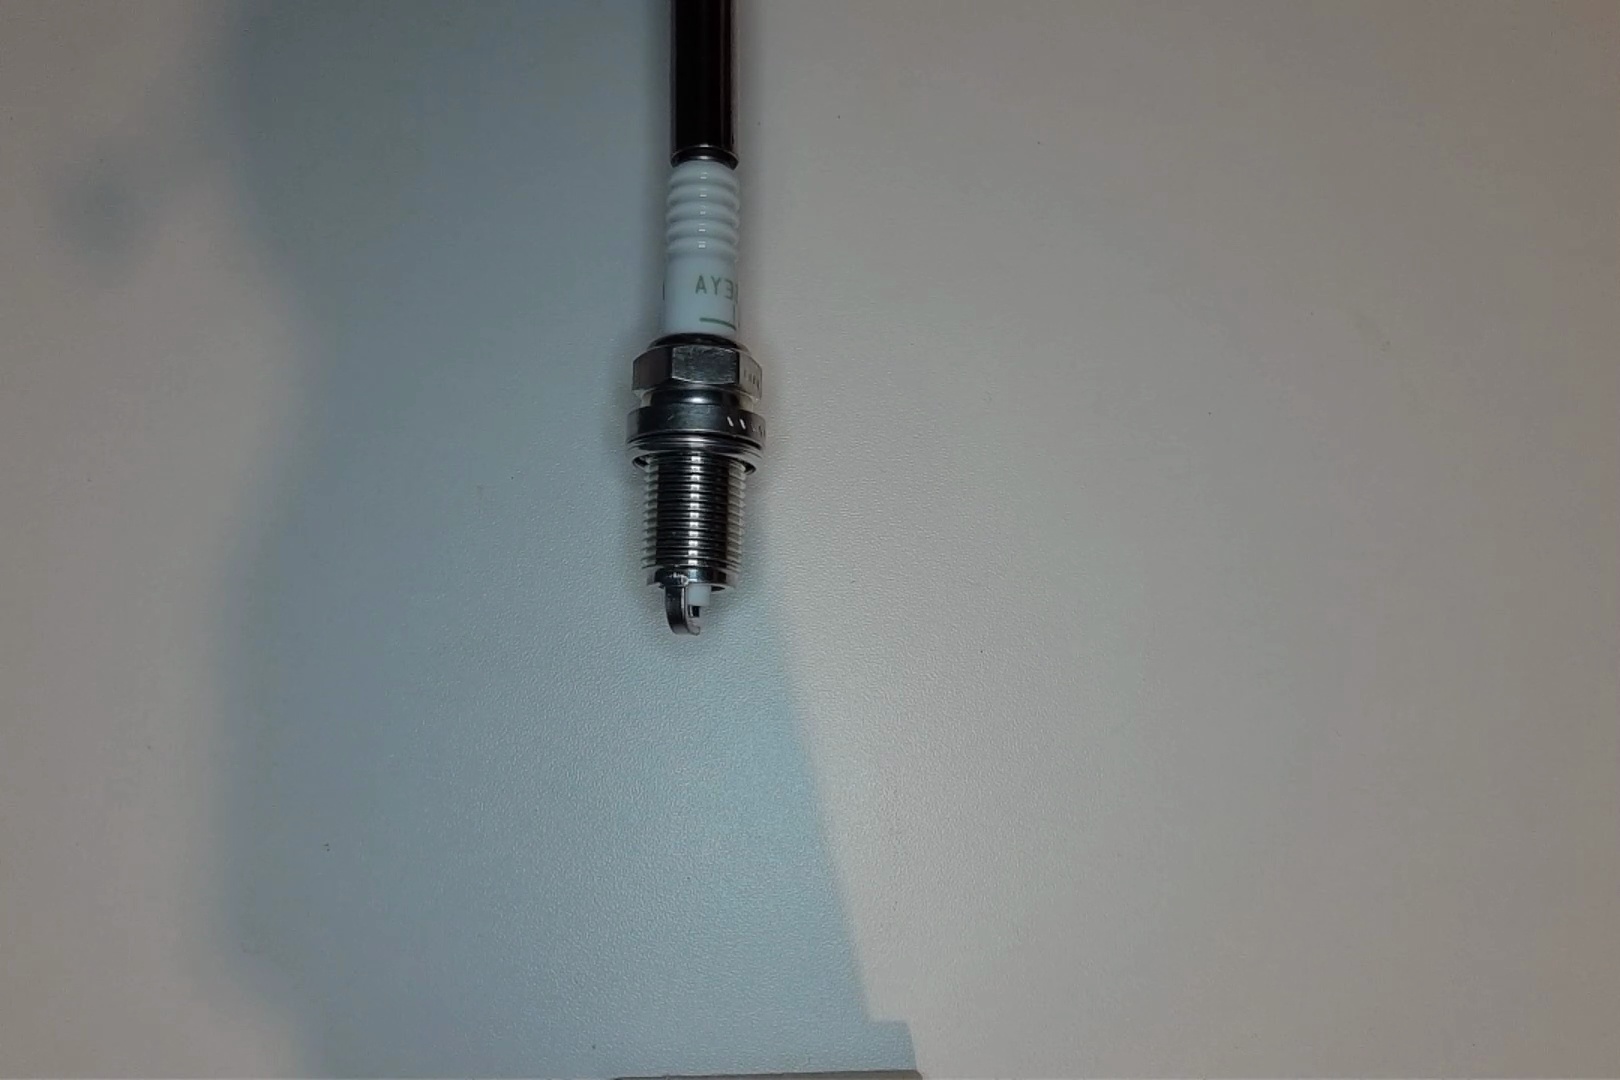
Label: normal